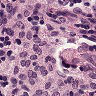
Metastatic tissue present: no